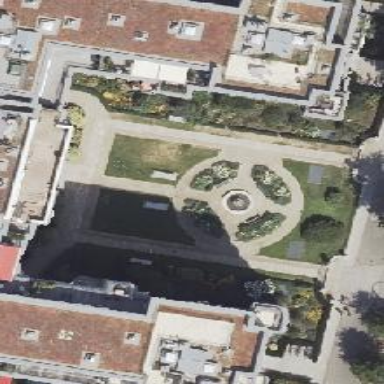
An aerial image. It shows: Fountain.